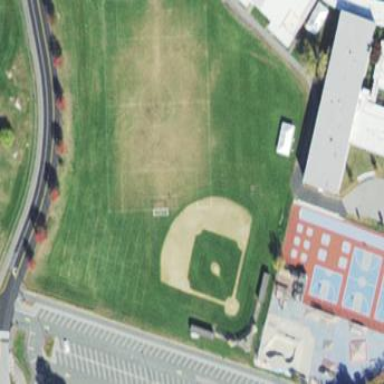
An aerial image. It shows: Baseball pitch for leisure and sports activities.